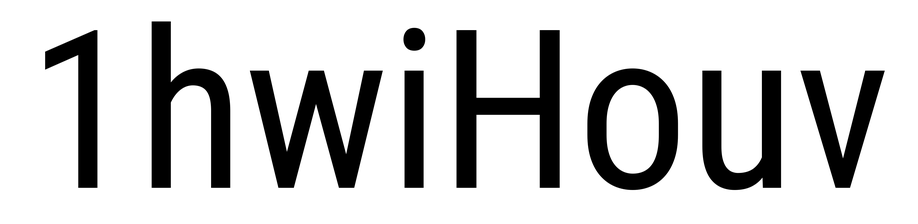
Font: Roboto_Condensed_Regular